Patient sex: M
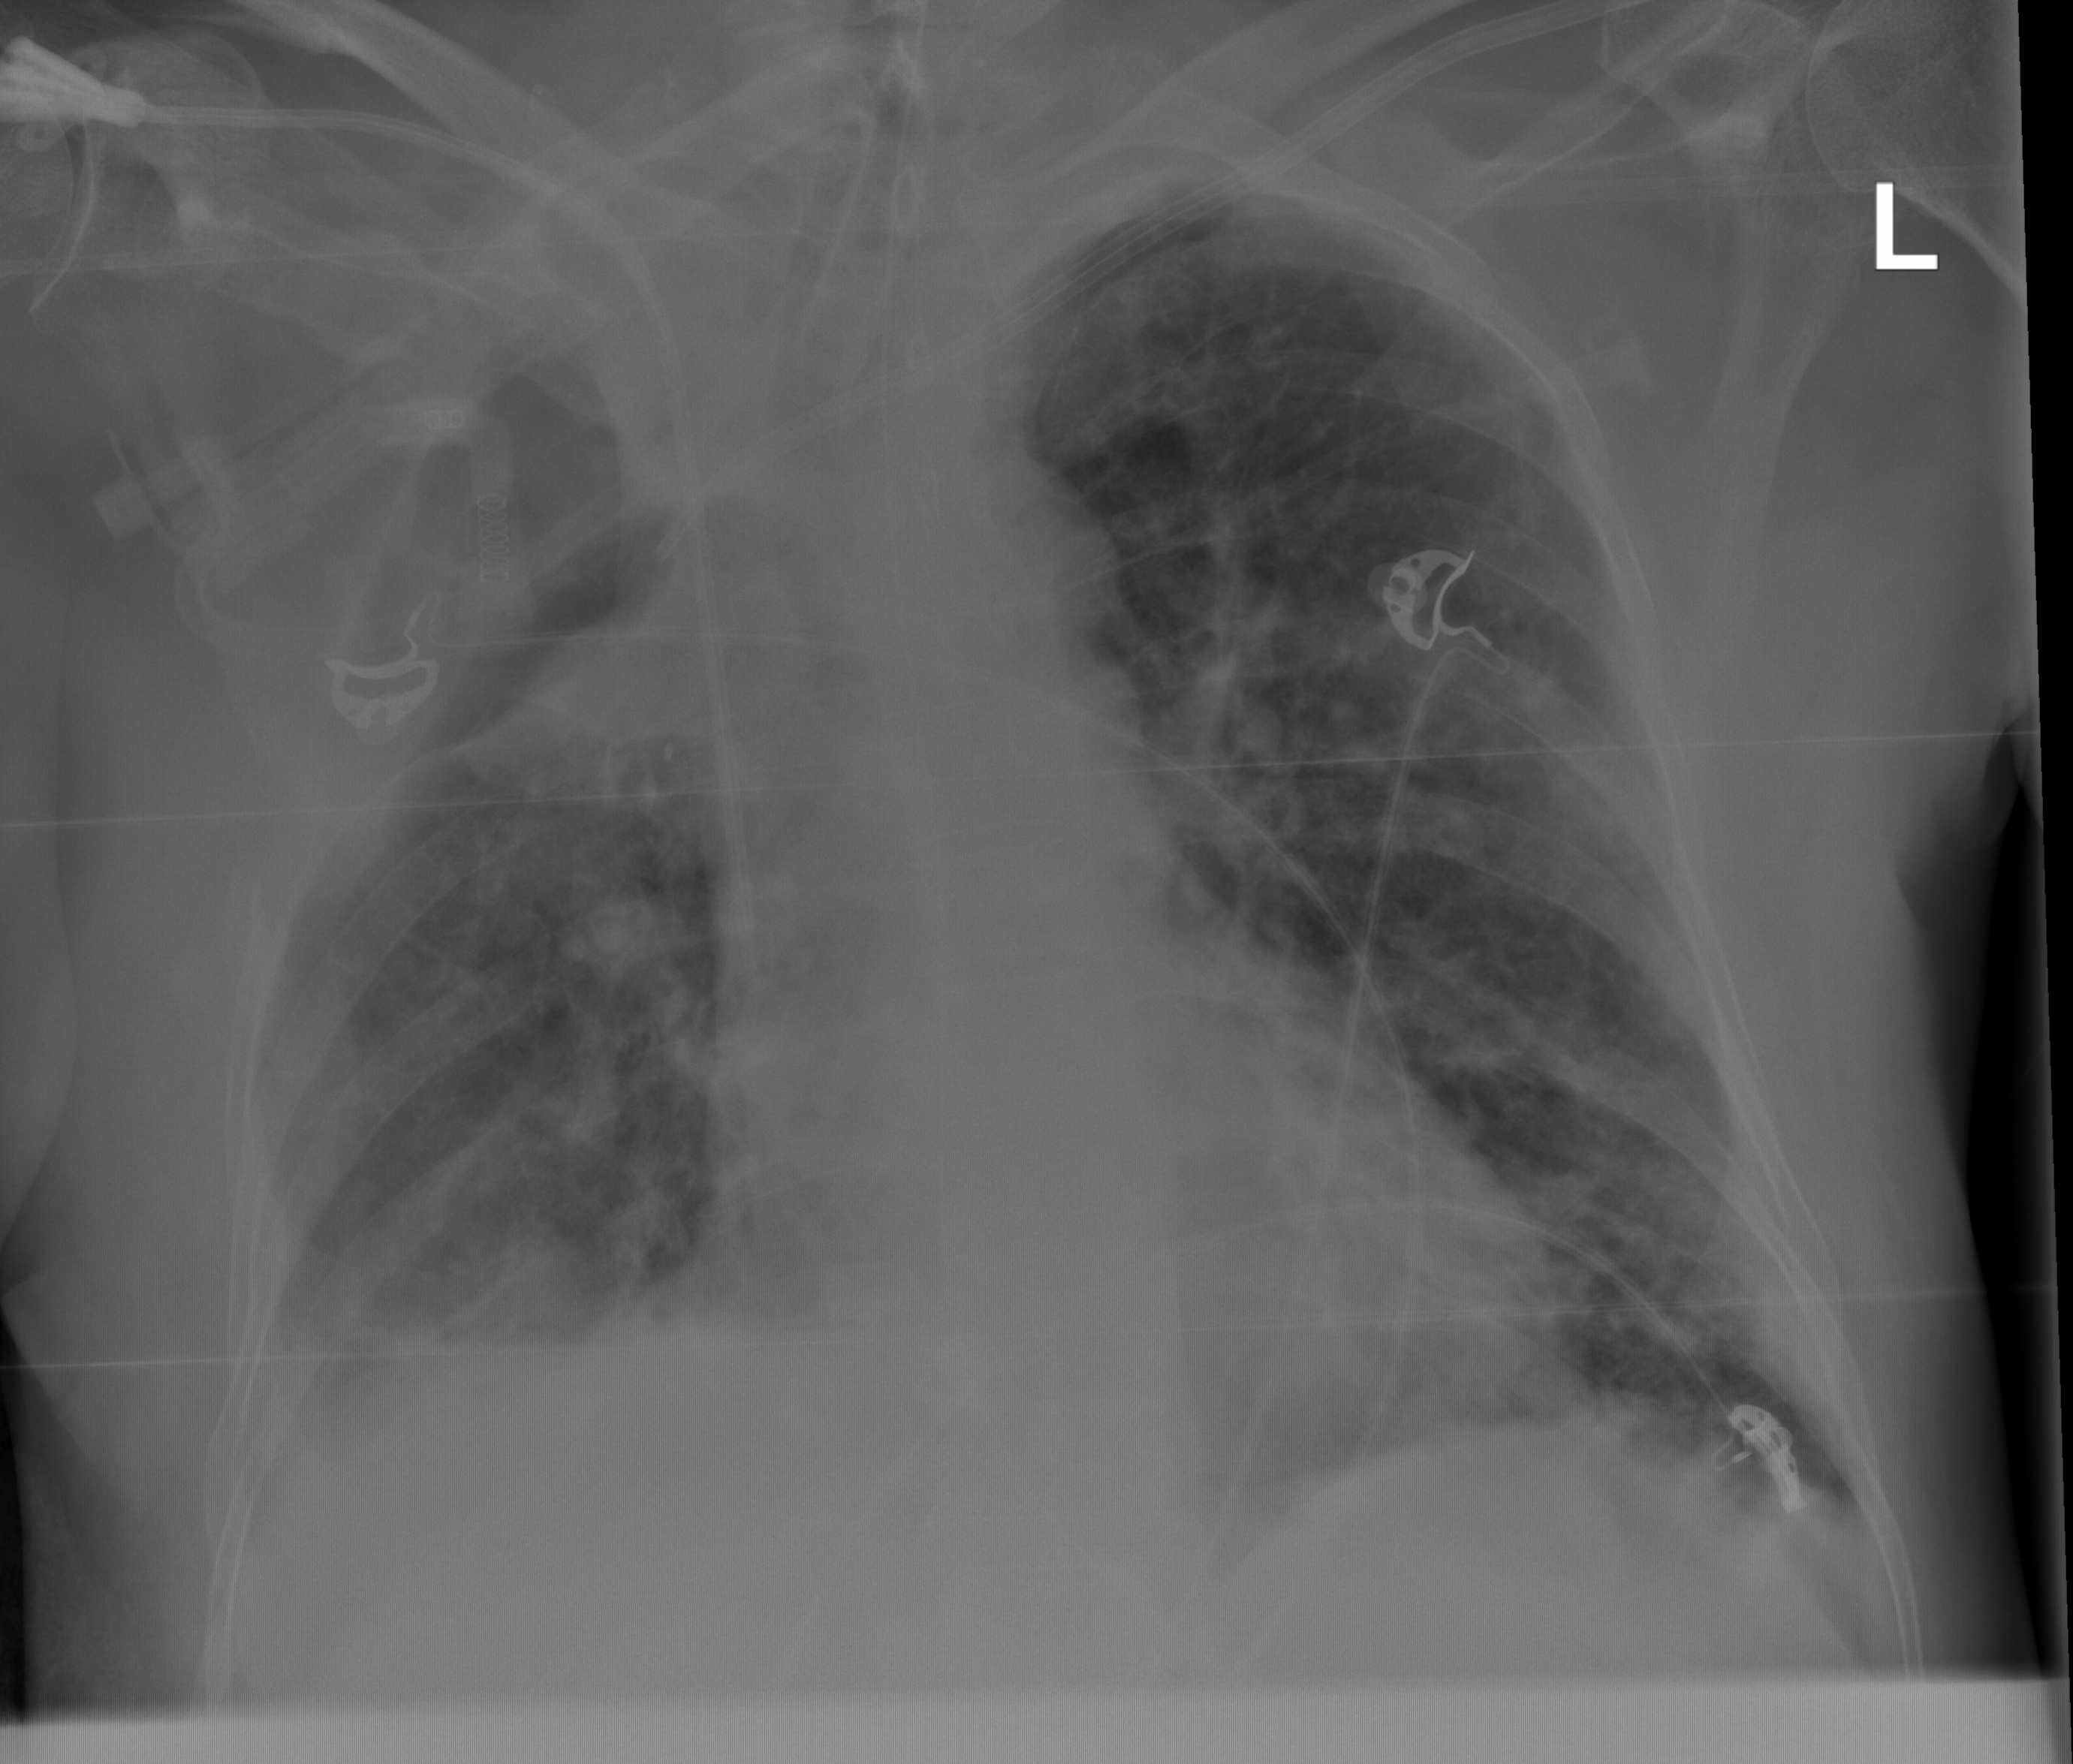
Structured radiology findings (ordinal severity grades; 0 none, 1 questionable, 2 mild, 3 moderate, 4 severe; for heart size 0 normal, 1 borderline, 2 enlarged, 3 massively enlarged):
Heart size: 0
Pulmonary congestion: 0
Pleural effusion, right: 2
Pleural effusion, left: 0
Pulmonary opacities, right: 1
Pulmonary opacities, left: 2
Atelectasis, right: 2
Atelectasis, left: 0